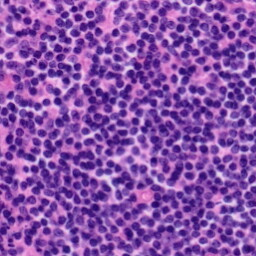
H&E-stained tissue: Tonsil